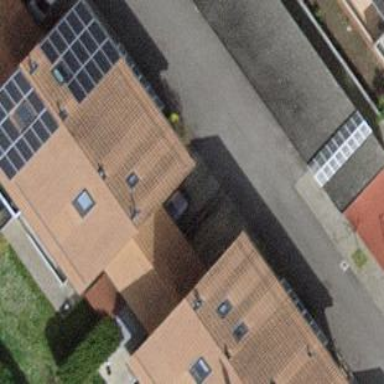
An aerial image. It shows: View of roof of building.